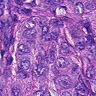
Metastatic tissue present: yes